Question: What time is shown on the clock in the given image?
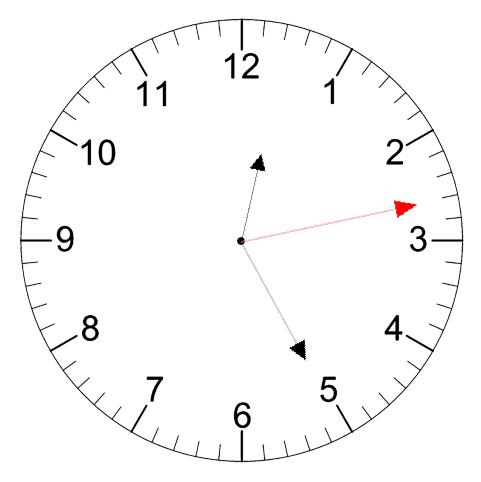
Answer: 12:25:13